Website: bh-photo
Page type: store-pickup
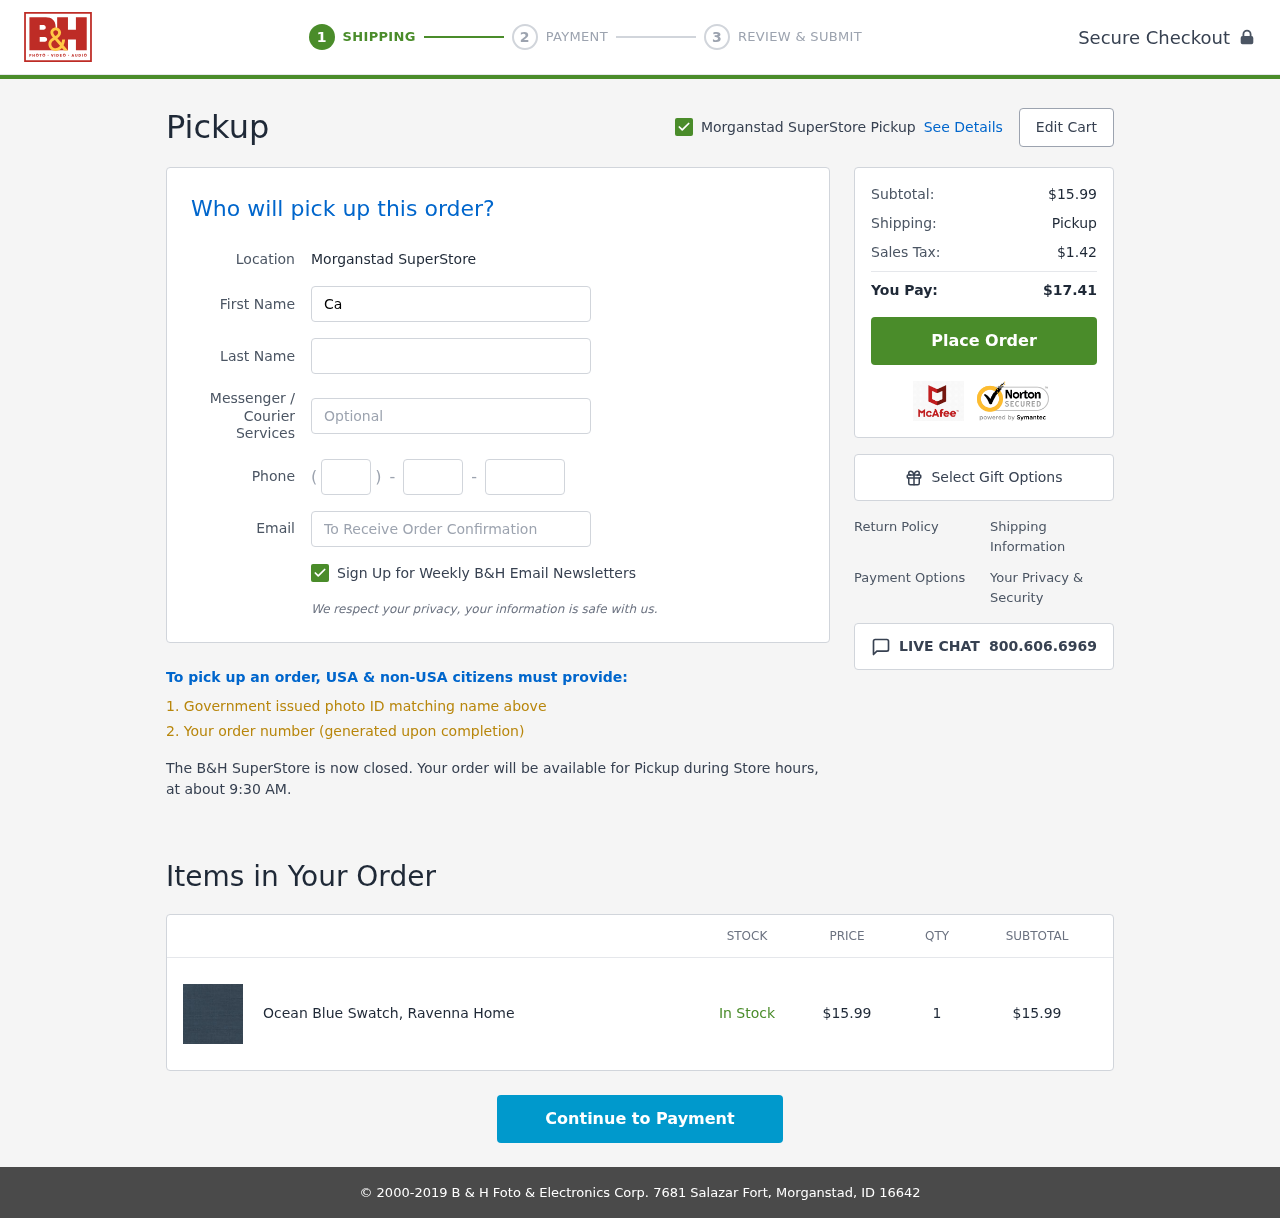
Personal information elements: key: PII_EMAIL
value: cjohnson@yahoo.com
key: PII_FIRSTNAME
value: Carmen
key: PII_LASTNAME
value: Johnson
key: PII_LOCATION1_CITY
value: Morganstad SuperStore Pickup
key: PII_LOCATION1_CITY
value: Morganstad SuperStore
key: PII_PHONE_AREA
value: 940
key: PII_PHONE_PREFIX
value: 242
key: PII_PHONE_SUFFIX
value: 1194
Product elements: key: PRODUCT1_NAME
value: Ocean Blue Swatch, Ravenna Home
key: PRODUCT1_PRICE
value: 15.99
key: PRODUCT1_QUANTITY
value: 1
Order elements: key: ORDER_SUBTOTAL
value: $15.99
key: ORDER_TAX
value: $1.42
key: ORDER_TOTAL
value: $17.41